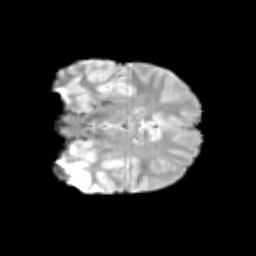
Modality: T2w
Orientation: coronal
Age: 13
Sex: male
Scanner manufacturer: siemens
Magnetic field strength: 3 T
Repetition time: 3.8 s
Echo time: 0.07 s